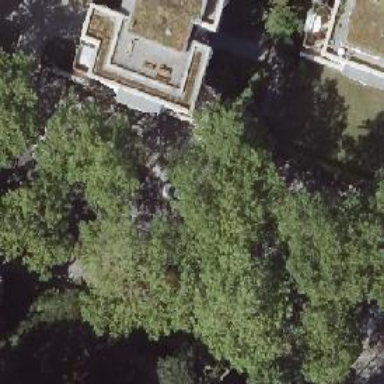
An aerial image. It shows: Avenue lined with broadleaved deciduous trees.